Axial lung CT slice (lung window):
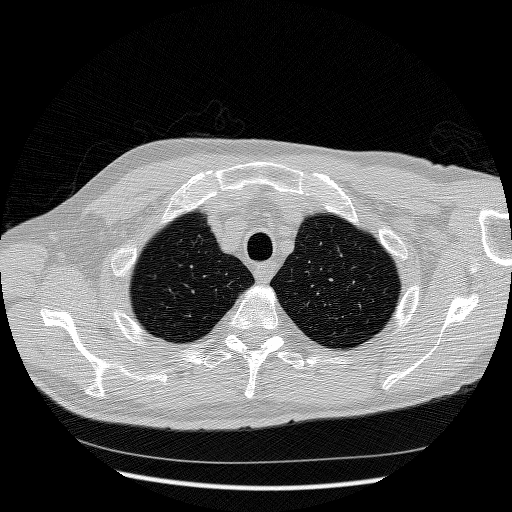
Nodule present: no